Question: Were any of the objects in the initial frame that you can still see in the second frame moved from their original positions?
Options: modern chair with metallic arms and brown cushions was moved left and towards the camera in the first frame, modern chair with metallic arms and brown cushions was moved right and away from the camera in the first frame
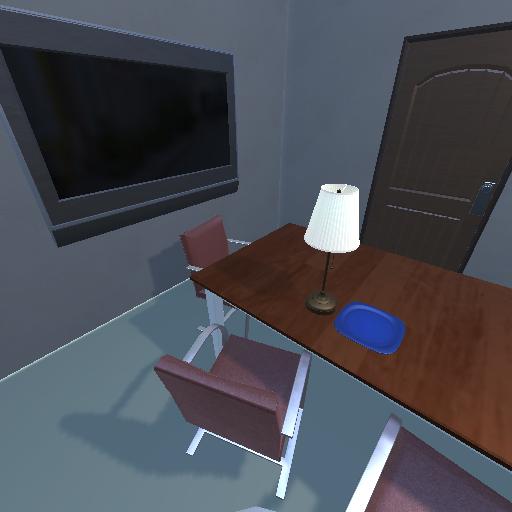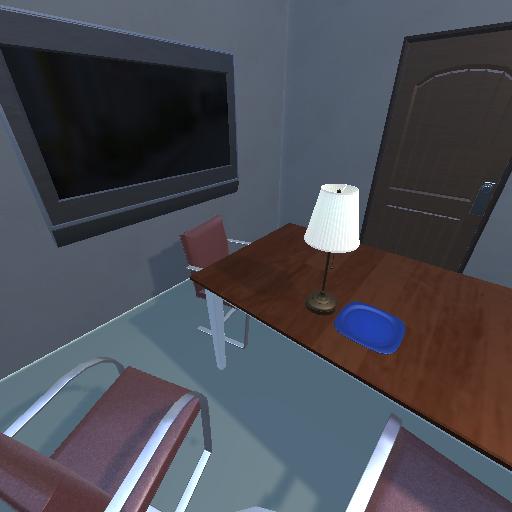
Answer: modern chair with metallic arms and brown cushions was moved left and towards the camera in the first frame